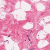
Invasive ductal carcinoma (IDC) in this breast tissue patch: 0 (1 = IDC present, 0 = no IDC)